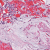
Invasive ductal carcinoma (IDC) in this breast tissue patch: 1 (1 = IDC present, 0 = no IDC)